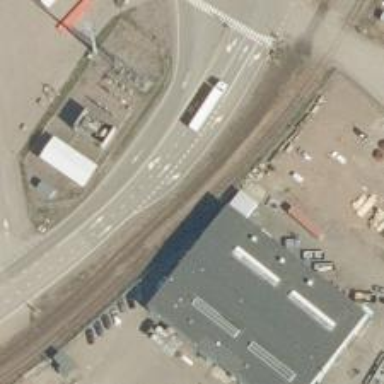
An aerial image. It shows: Railway spur service.